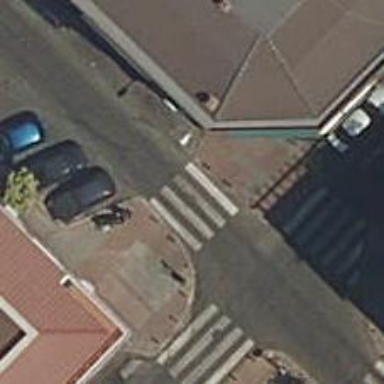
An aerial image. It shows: Zebra crossing on the road.